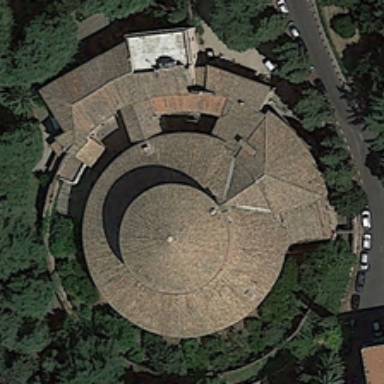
Many green trees are around a circle building near a road .